Question: I've got the following html:
'''
<div class="container">
<form>
<input class="search" type="text" />
<button class="submit" type="submit">Go</button>
</form>
</div>
'''
I'm trying to make the text input fill to the size of the container, minus the width of the Go button that will be inline on the right. However, I can't seem to get the input to fill the width of the container. I've got the following css (simplified):
'''
.container {
height: 100%;
position: relative;
width: 100%;
}
.search {
left: 0;
position: absolute;
right: 40px;
}
.submit {
position: absolute;
right: 0;
width: 40px;
}
'''
Producing the following design:

How do I actually get that inner text box to fill the width of the parent? Without using %, since I need it to stretch right up to the button and no further.
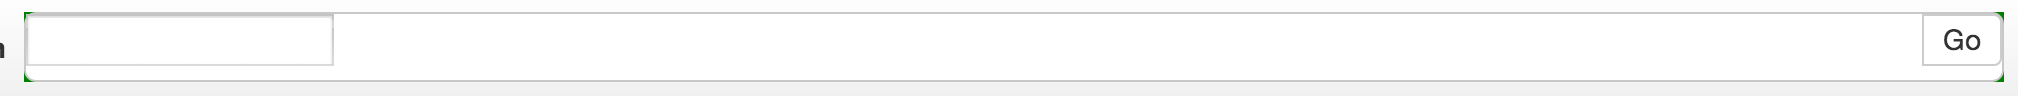
Answer: I figured out how to do it with cross-browser css:
I wrapped the input in an extra div:
'''
<div class="container">
<form>
<div class="search-padder">
<input class="search" type="text" />
</div>
<button class="submit" type="submit">Go</button>
</form>
</div>
.container {
height: 100%;
position: relative;
width: 100%;
}
.search-padder {
padding-right: 40px;
width: 100%;
}
.search {
width: 100%;
}
.submit {
position: absolute;
right: 0;
top: 0;
width: 40px;
}
'''